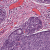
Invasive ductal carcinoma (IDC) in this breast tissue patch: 0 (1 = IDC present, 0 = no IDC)